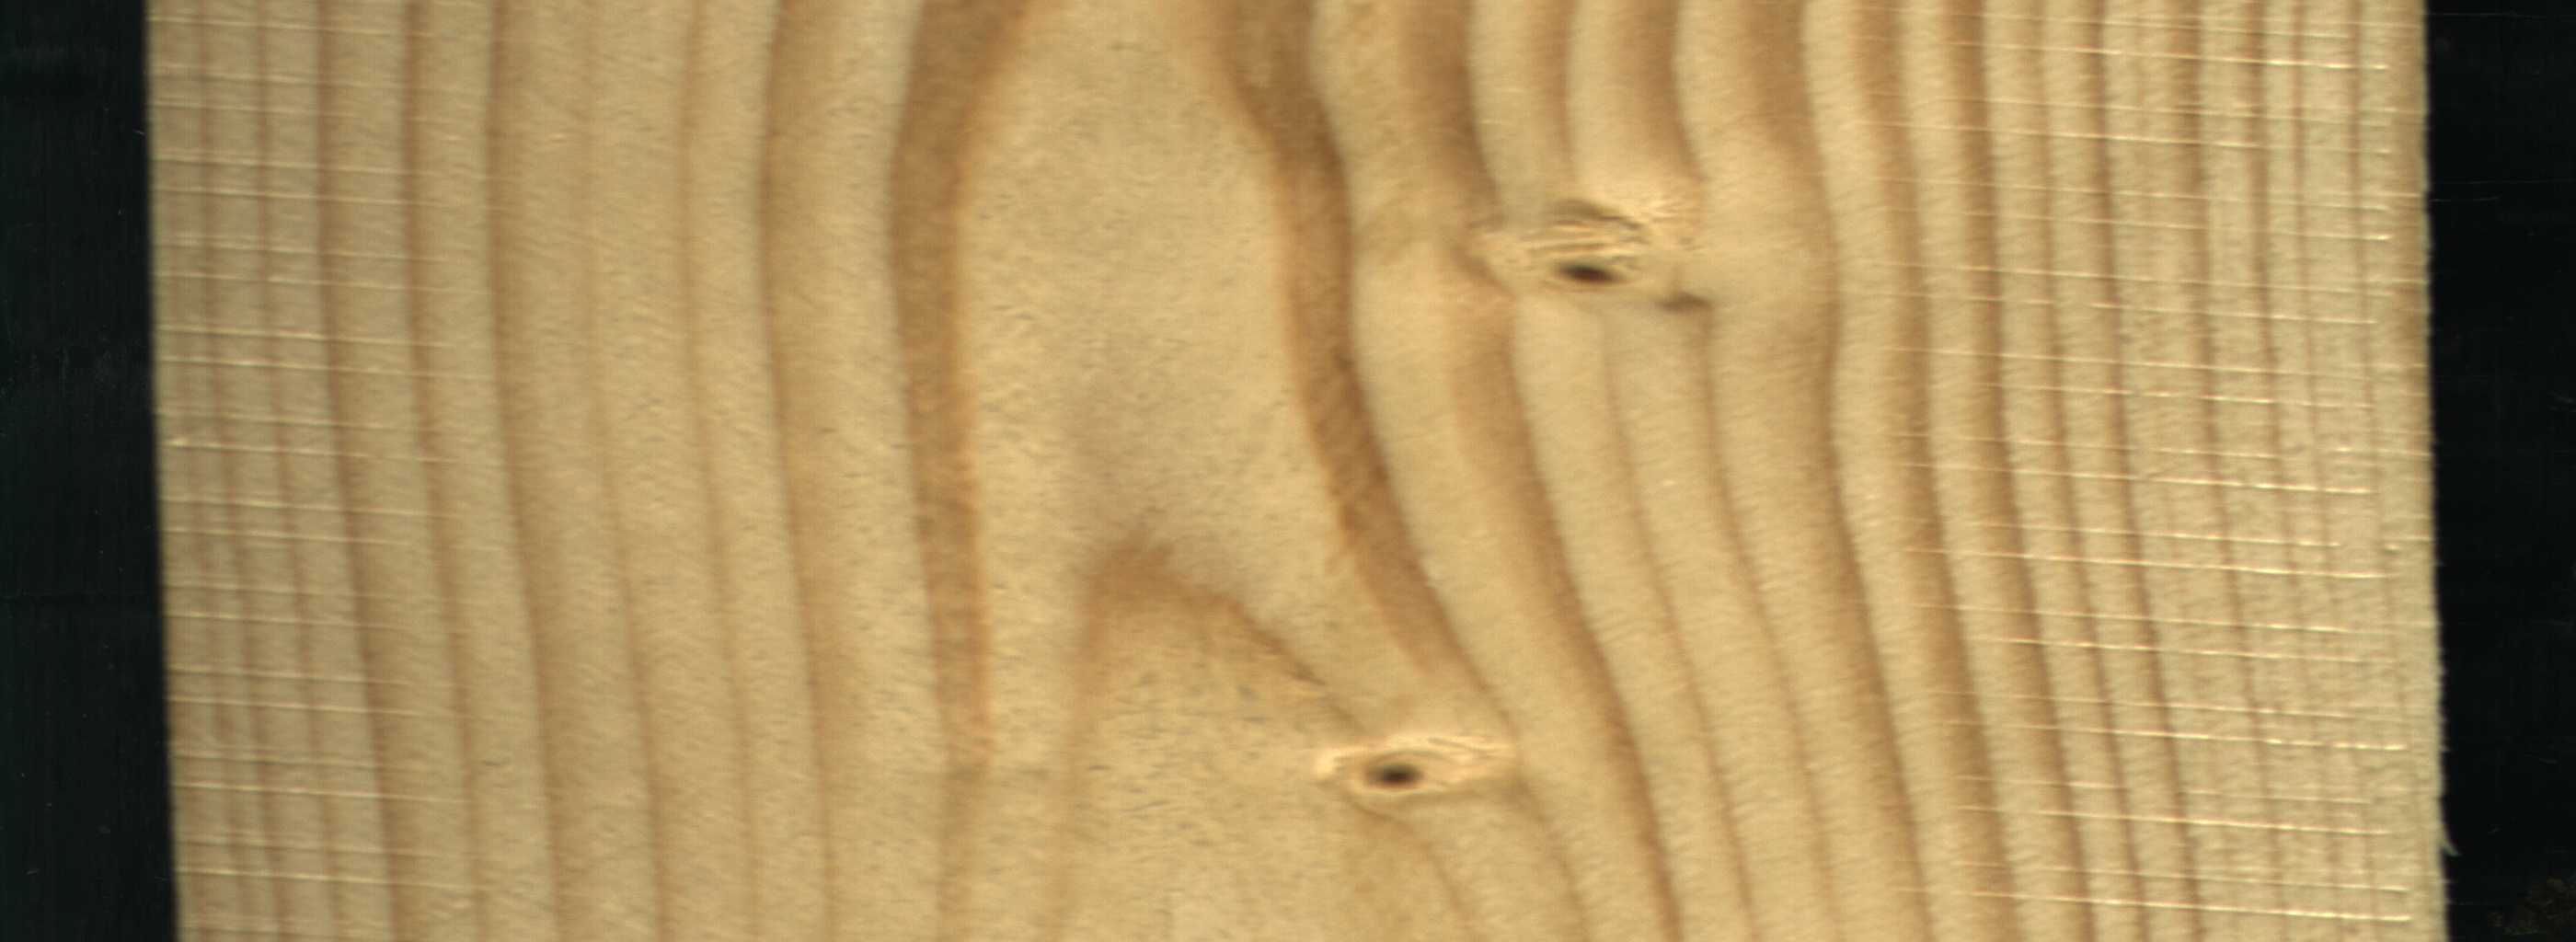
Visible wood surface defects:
Live_Knot
Live_Knot